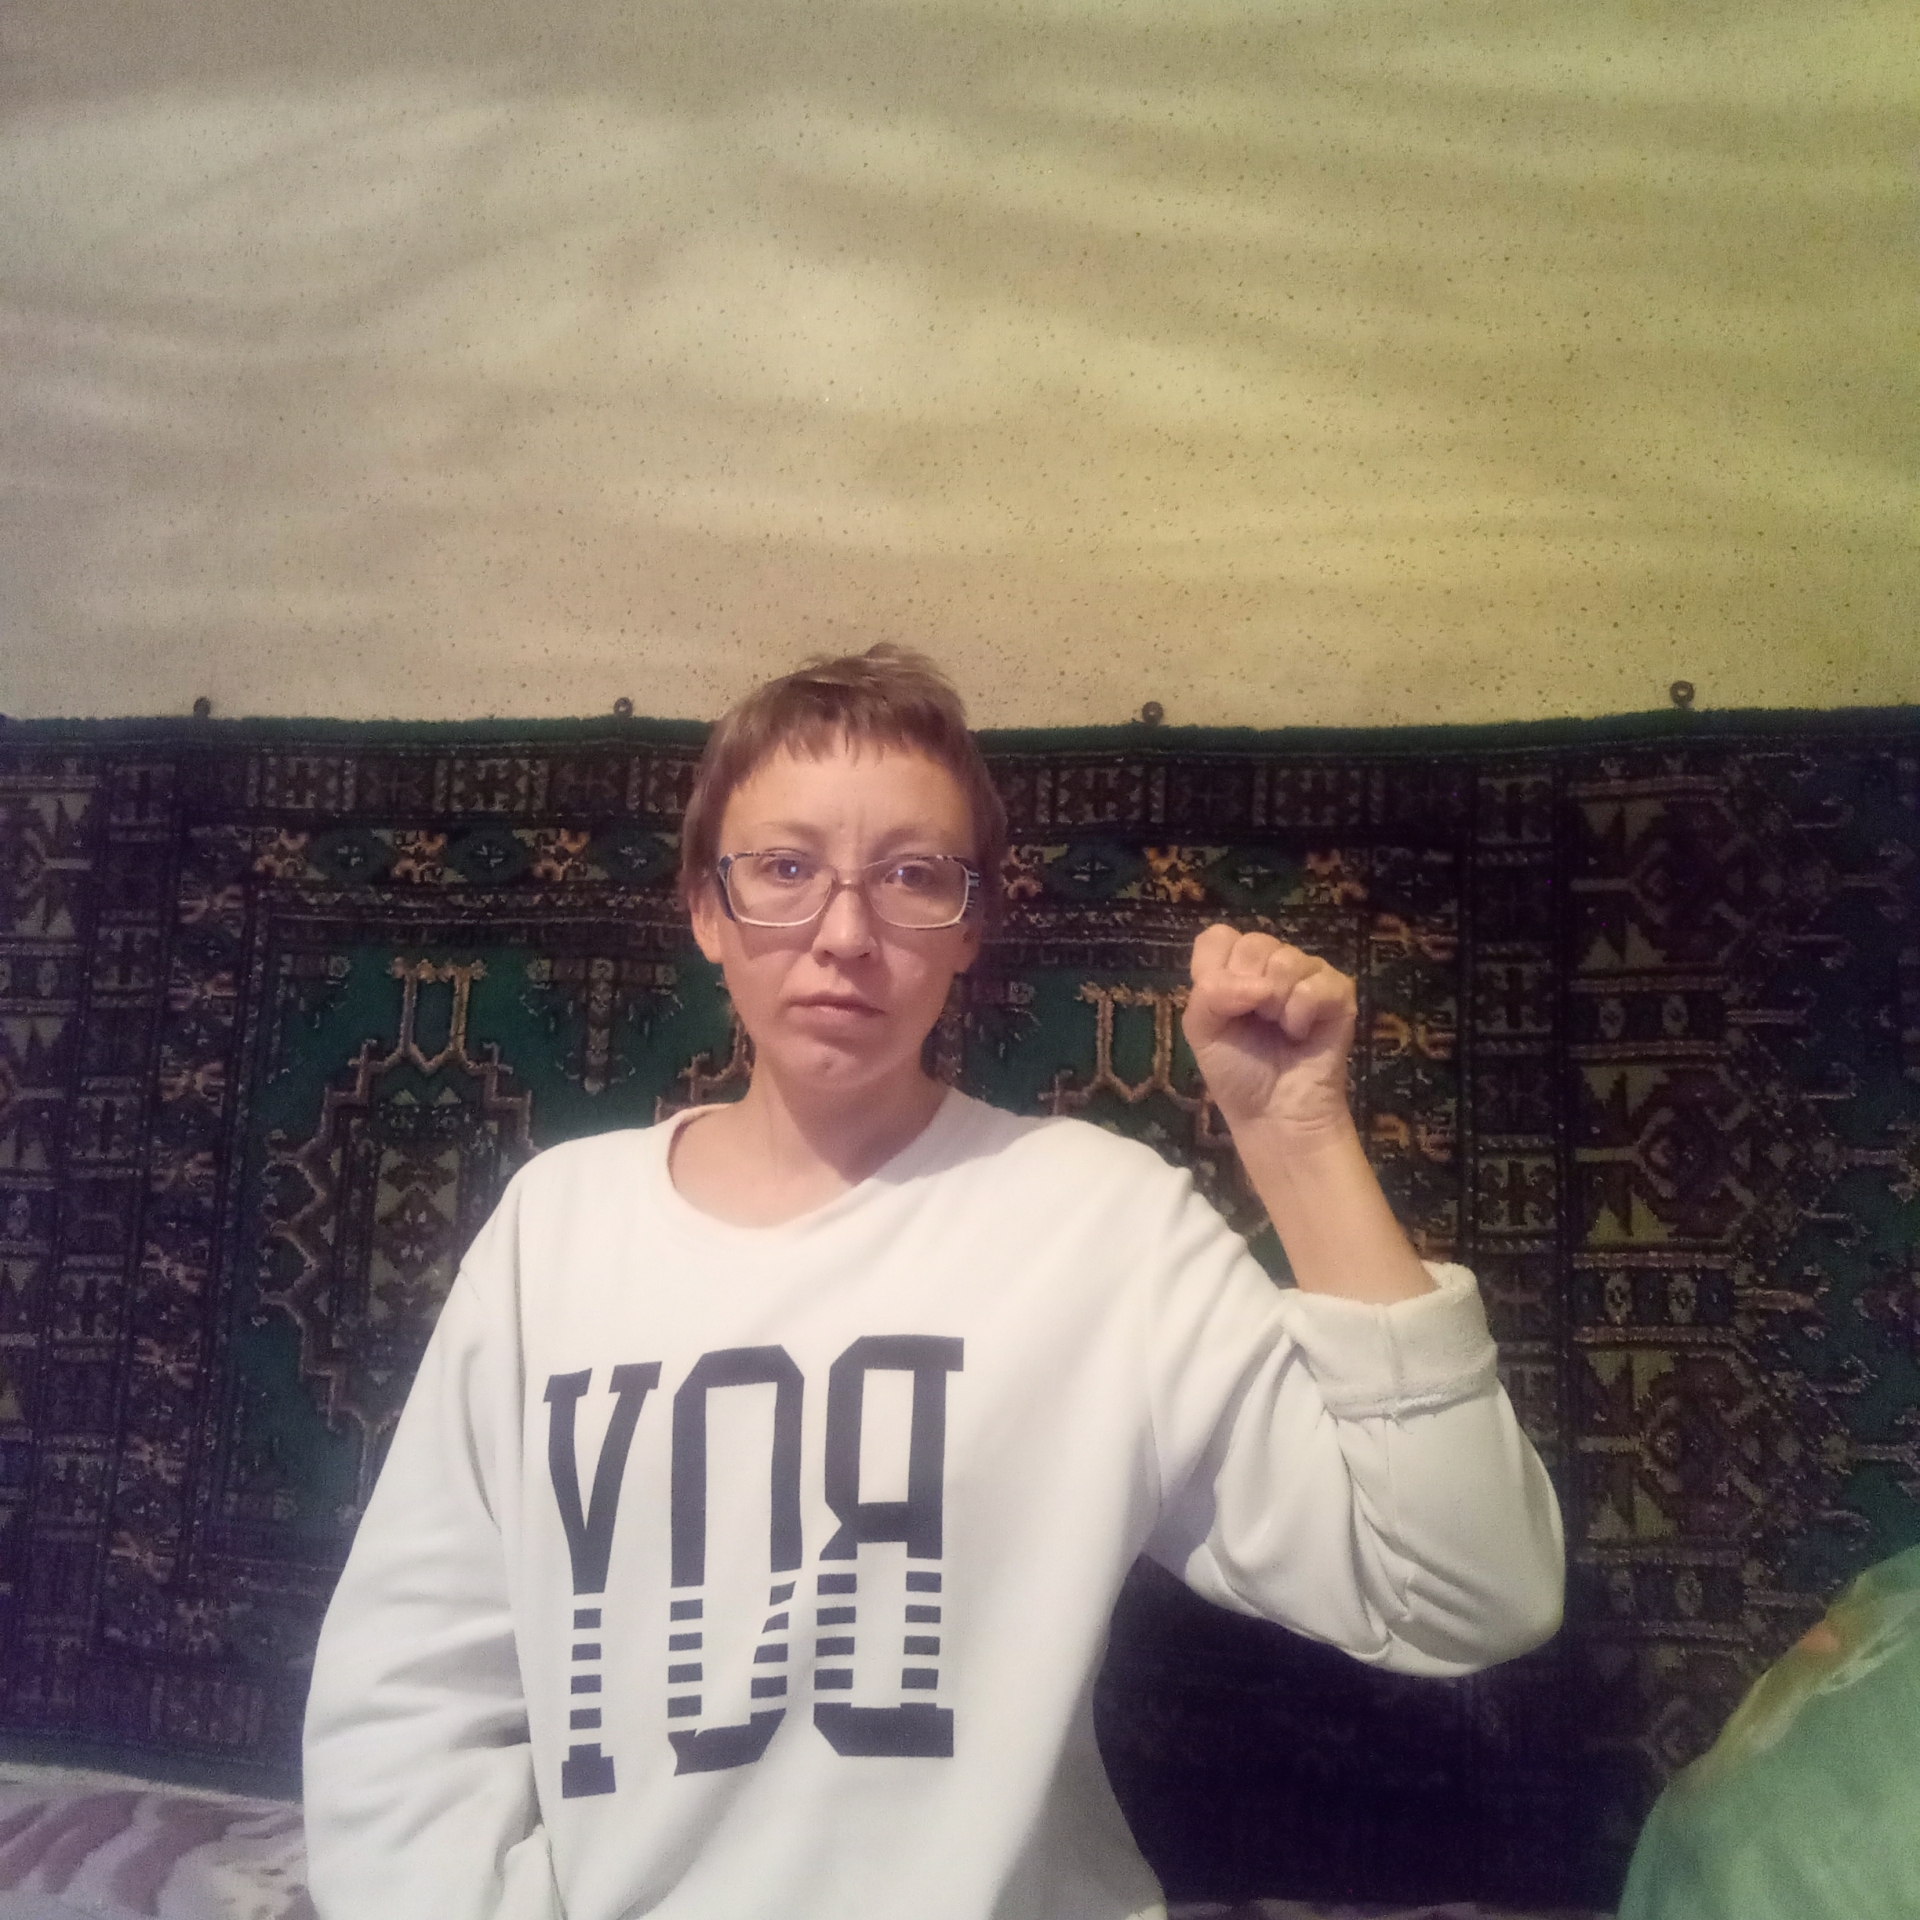
Label: noise